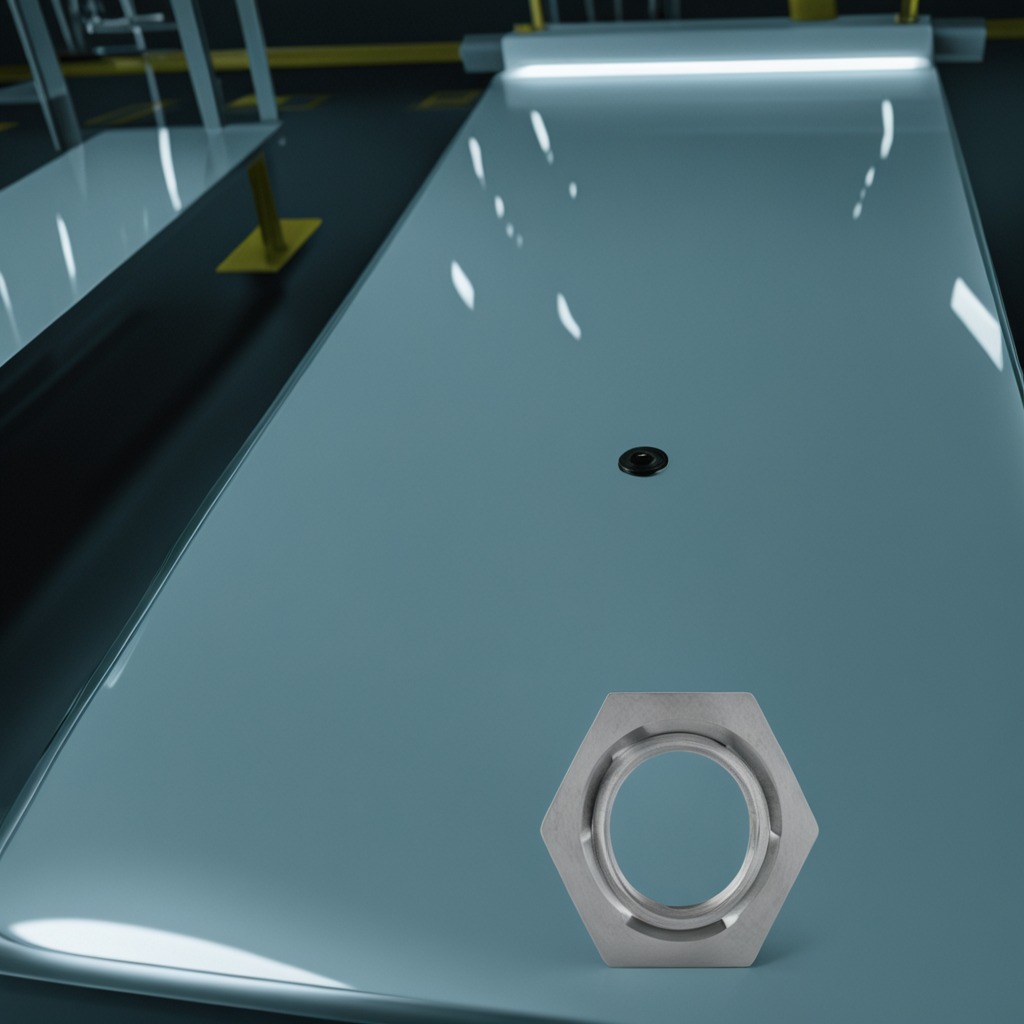
A metal nut is lying on the high-gloss table.